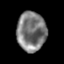
Tissue: prostate
Cell type: T cells
Senescence score: 0.2455
Nuclear area (px): 1126
Mean DAPI intensity: 122.953